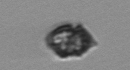
Label: Kryptoperidinium_triquetrum